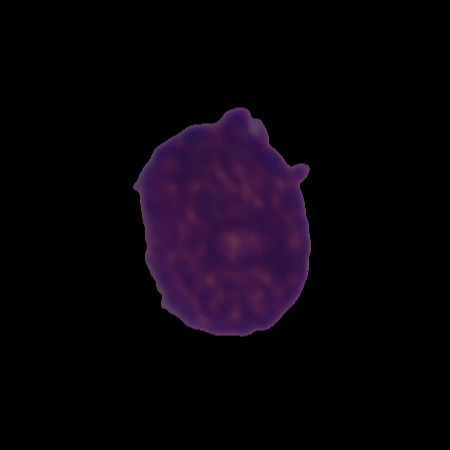
Label: cancer